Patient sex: F
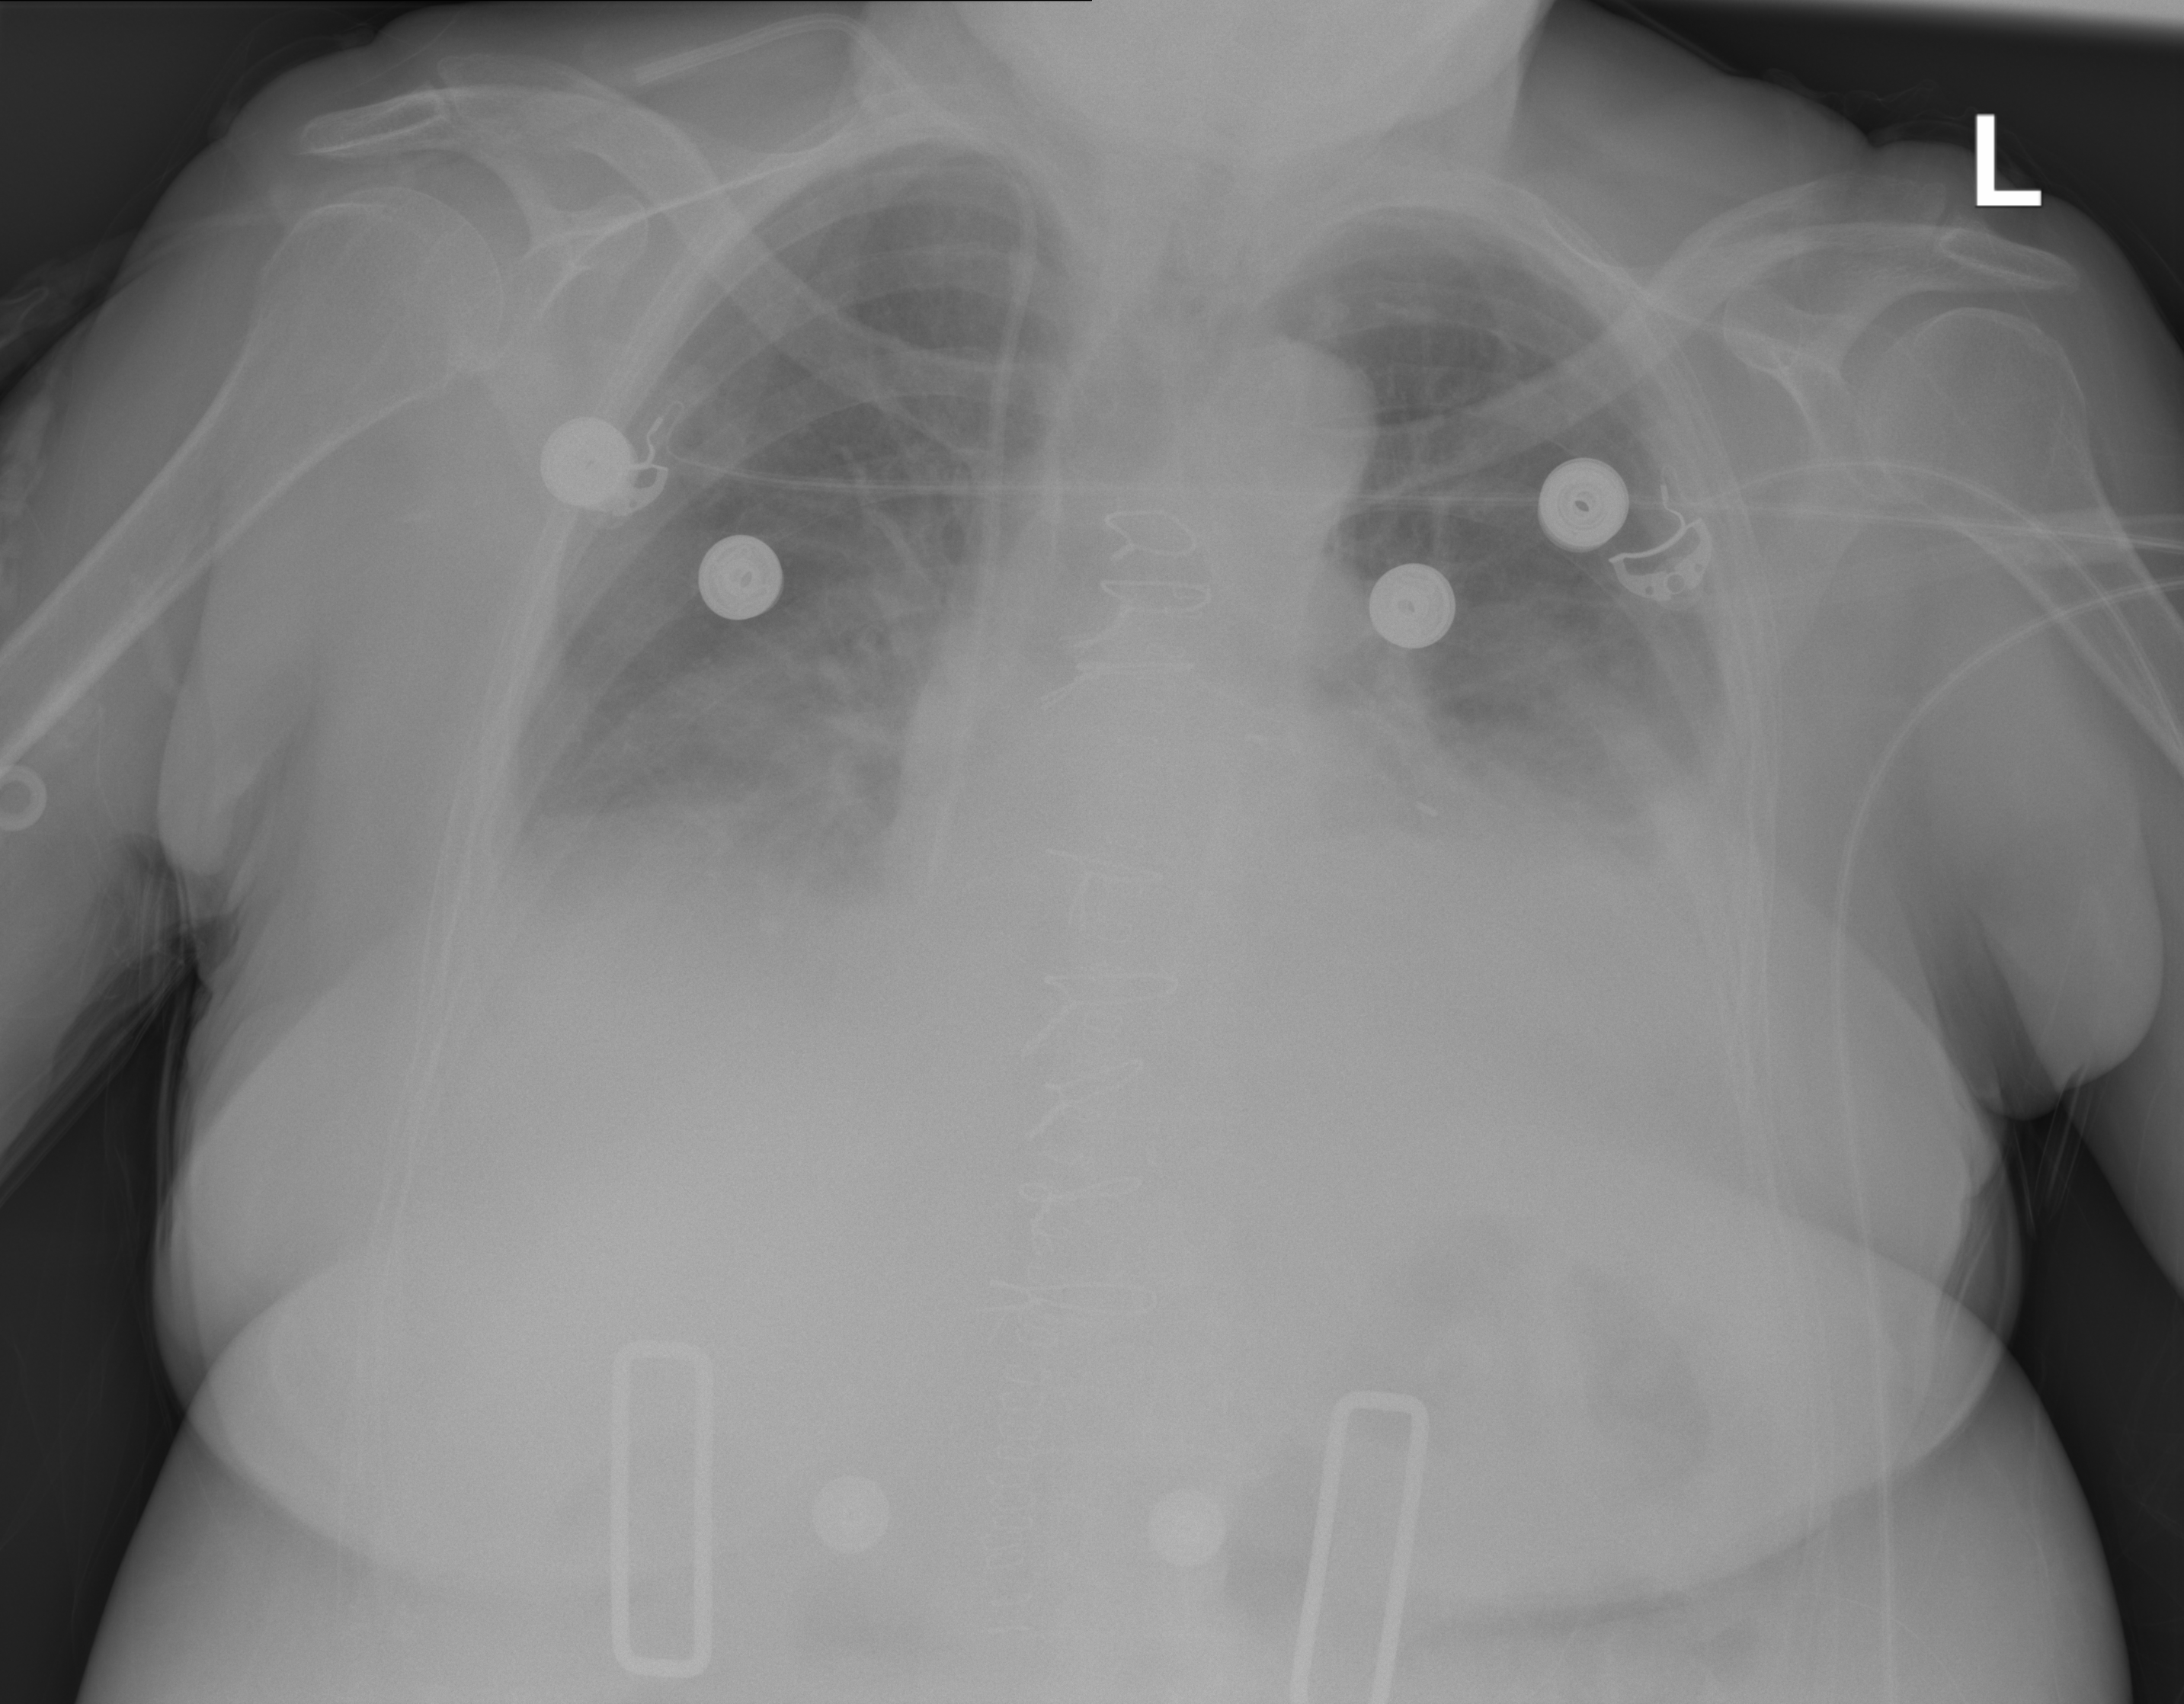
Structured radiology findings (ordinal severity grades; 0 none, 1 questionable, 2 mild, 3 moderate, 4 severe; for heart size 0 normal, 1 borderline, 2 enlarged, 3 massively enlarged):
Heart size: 2
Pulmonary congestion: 1
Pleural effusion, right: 2
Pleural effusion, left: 2
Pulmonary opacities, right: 0
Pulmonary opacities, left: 0
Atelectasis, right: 2
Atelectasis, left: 2